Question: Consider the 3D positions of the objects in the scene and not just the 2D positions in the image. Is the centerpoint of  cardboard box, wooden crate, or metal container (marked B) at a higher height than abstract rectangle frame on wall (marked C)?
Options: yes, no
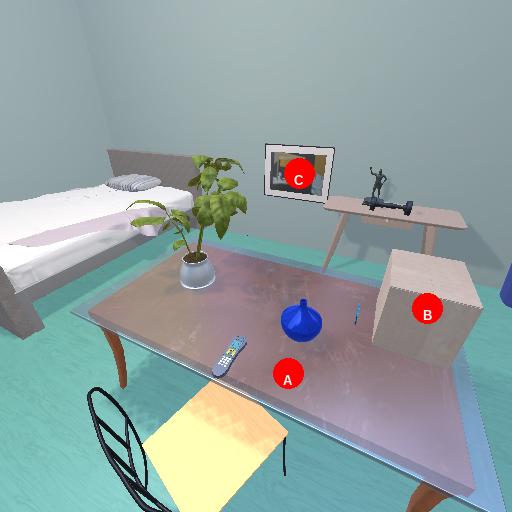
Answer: yes